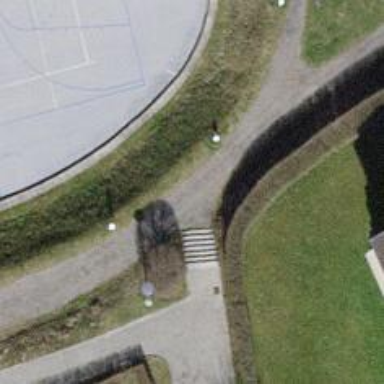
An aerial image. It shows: Set of steps on the road.